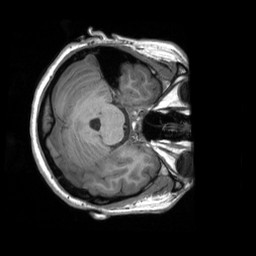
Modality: T1w
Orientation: axial
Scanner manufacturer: siemens
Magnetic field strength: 3 T
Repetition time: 2 s
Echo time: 0.0023 s